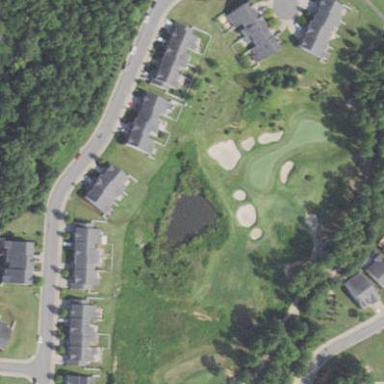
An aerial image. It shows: Golf rough area.